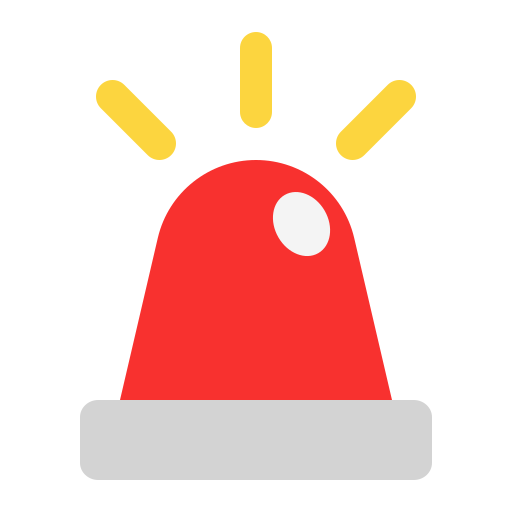
police car light flat